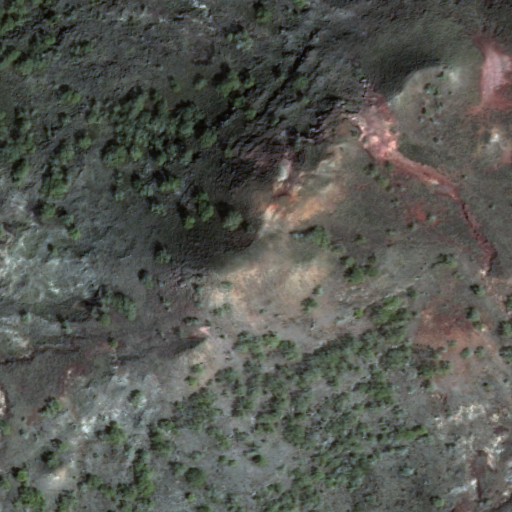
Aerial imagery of mountain in Hawaii named Kā‘eo containing only unknown